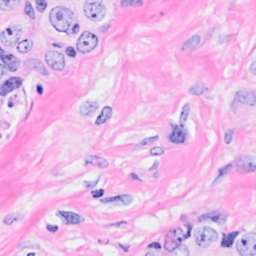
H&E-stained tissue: Breast